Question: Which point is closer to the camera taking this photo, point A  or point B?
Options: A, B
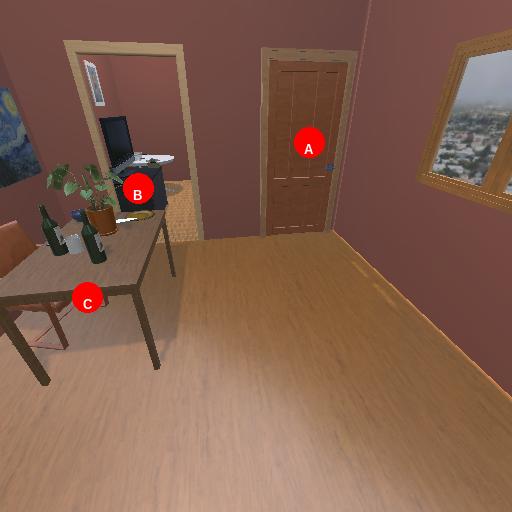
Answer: A